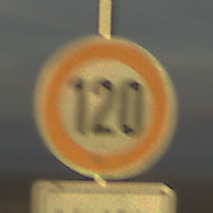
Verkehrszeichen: Geschwindigkeit120
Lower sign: ZeitangabenOhneBeschraenkungAufWochentage1
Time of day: SunriseSunset
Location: Outdoor (Nature)
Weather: PartlyCloudy
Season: Summer
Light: Natural